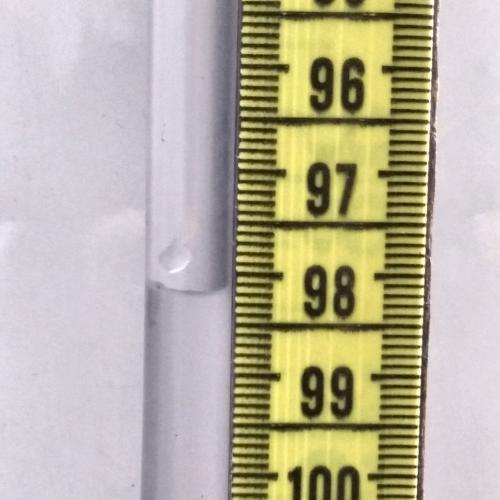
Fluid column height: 98.2 cm